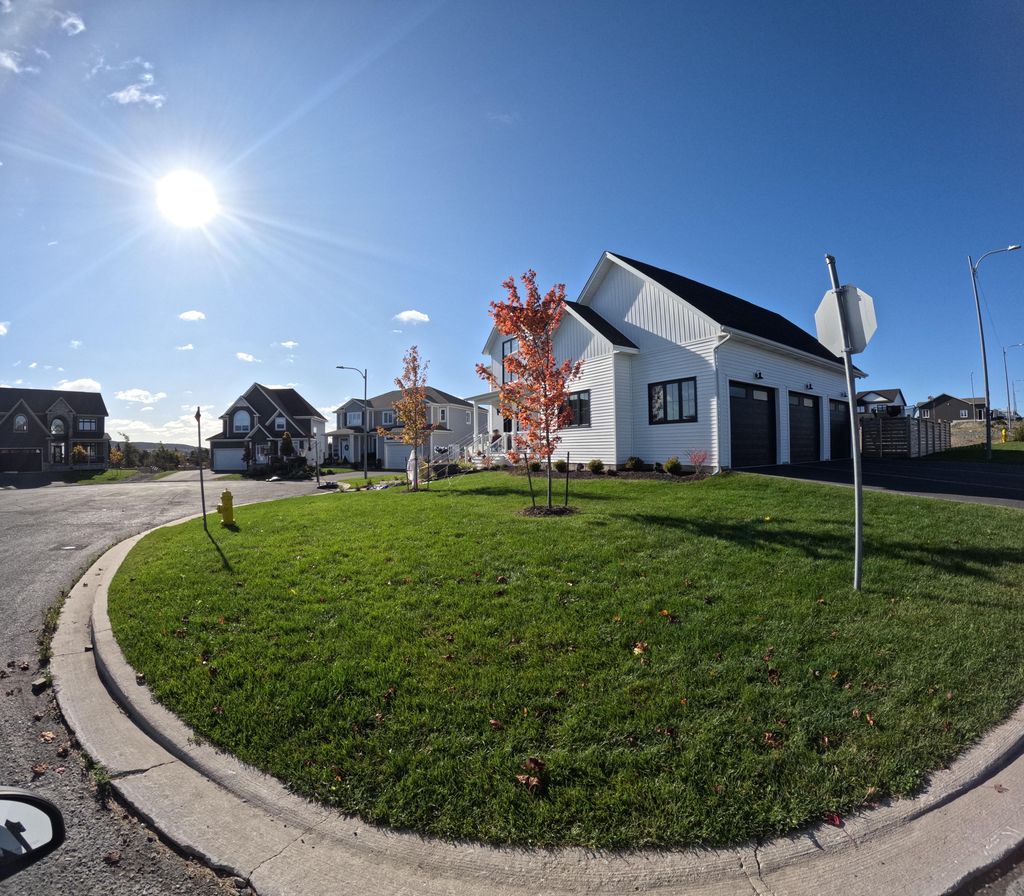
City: st_johns